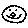
Label: smiley face